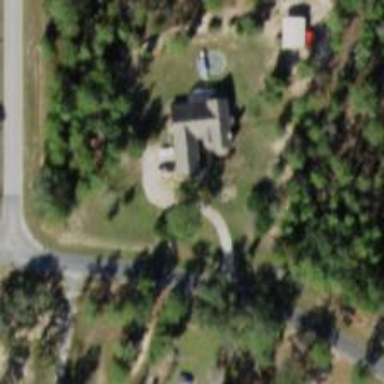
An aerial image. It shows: Driveway leading to service road.